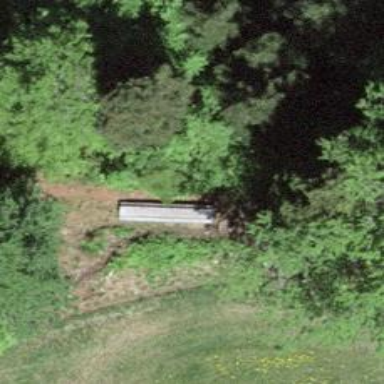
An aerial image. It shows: Picnic table located in leisure land area.